Interaction volume radius: 5 \u00c5
Interaction volume height: 15 \u00c5
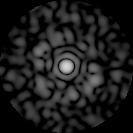
Disorder parameter: 0.8381